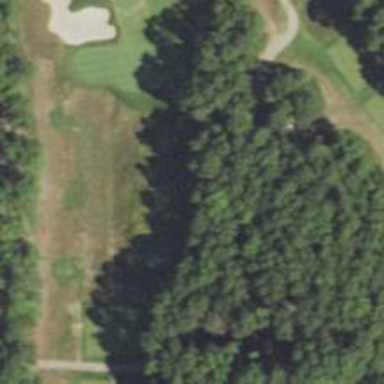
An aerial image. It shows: Path for golf carts.